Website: slack
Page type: payment
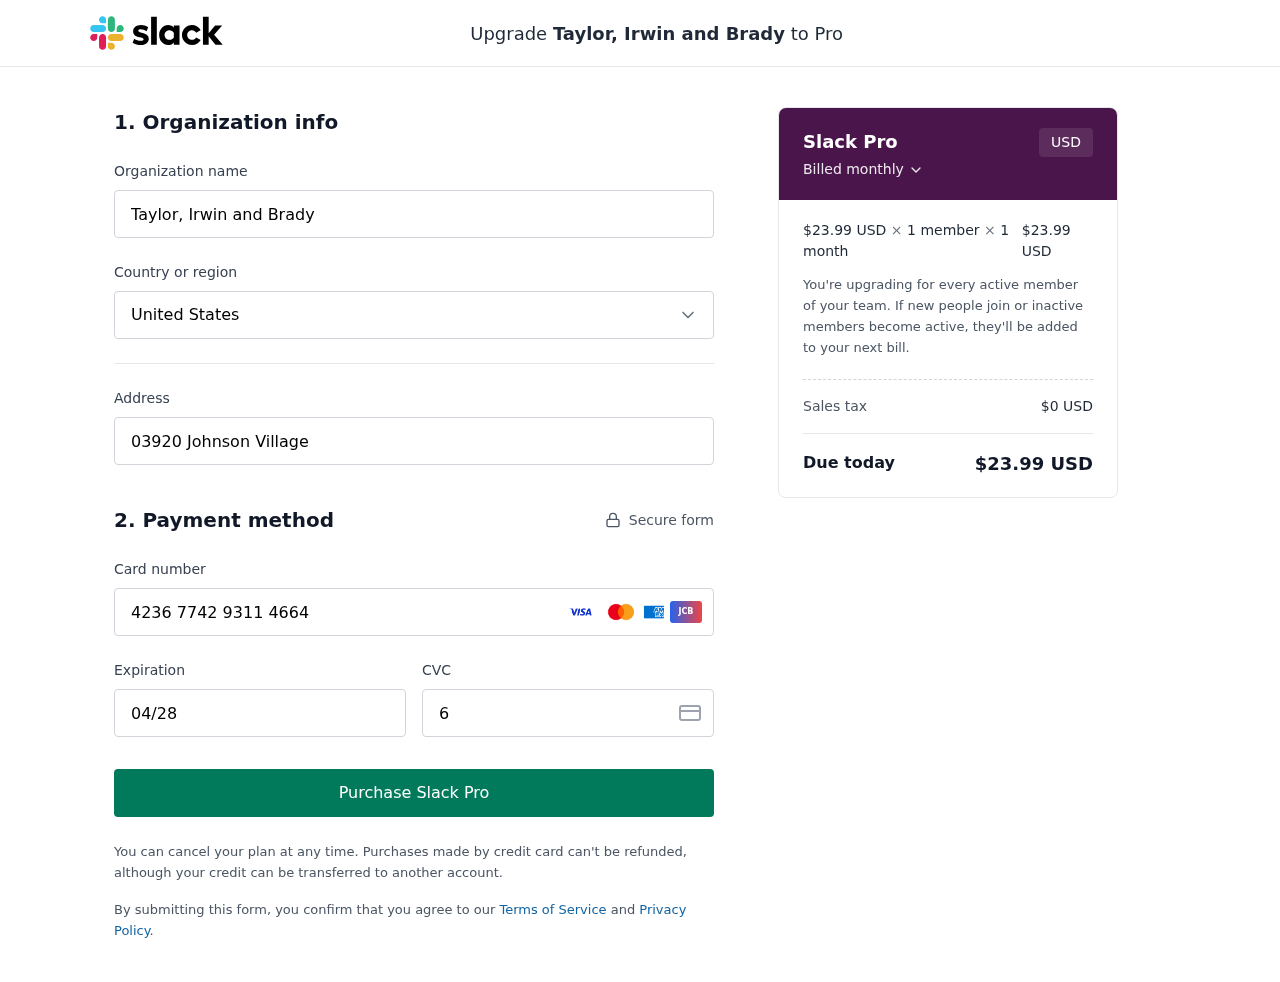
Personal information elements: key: PII_CARD_CVV
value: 692
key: PII_CARD_EXPIRY
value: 04/28
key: PII_CARD_NUMBER
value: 4236 7742 9311 4664
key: PII_COMPANY
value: Taylor, Irwin and Brady
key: PII_COUNTRY
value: United States
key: PII_STREET
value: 03920 Johnson Village
Product elements: key: PRODUCT1_PRICE
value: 23.99
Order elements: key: ORDER_SUBTOTAL
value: $23.99 USD
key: ORDER_TAX
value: $0 USD
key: ORDER_TOTAL
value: $23.99 USD